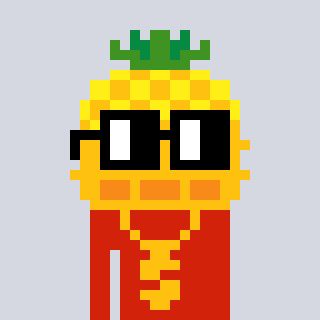
a pixel art character with square black glasses, a pineapple-shaped head and a red-colored body on a cool background